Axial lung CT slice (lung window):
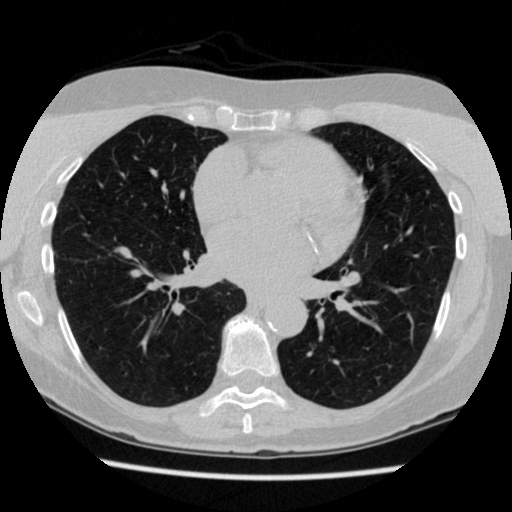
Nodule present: no